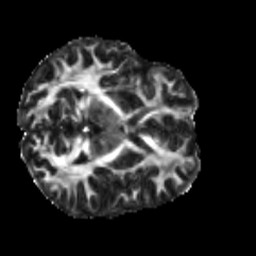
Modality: FA
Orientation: axial
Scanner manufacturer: siemens
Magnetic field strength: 3 T
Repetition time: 4 s
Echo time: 0.0594 s